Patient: sex M, age 49
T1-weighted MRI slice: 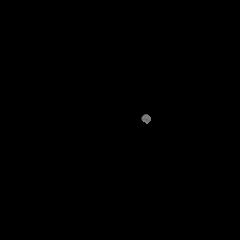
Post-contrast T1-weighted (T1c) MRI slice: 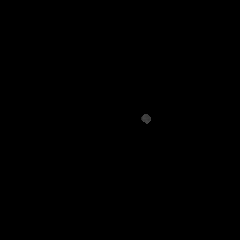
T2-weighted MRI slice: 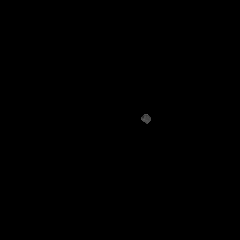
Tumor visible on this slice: no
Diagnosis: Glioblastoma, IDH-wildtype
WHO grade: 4